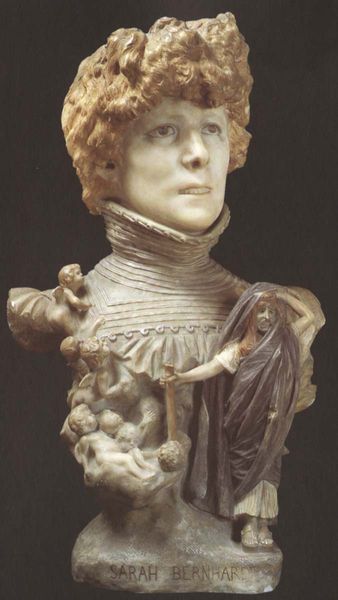
Titel: Sarah Bernhardt
Künstler: Jean-Léon Gérôme
Institution: Paris, Musée d’Orsay
Schlagwörter: kopf, mann, umhang, braun, frau, frisur, kleid, marmor, blick, gesicht, kragen, porträt, kirche, figur, haare, sängerin, locken, kinder, engel, putte, büste, krause, rüstung, christus, jesus, antlitz, putten, tunika, kurzhaar, sarah, schauspielerin, jeanne, bernard, sarah bernhar, sarah bernhard